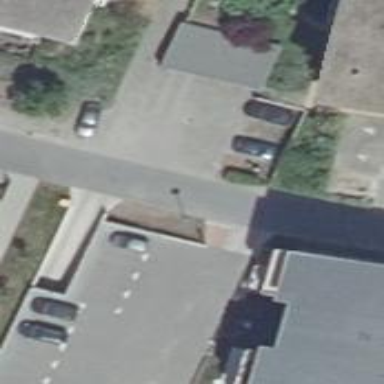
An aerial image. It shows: Parallel parking lane on residential road with asphalt surface.